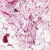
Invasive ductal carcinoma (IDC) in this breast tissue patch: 0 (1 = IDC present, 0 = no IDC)